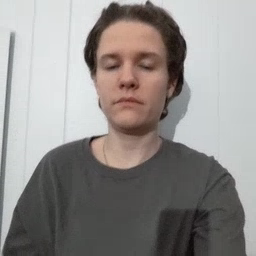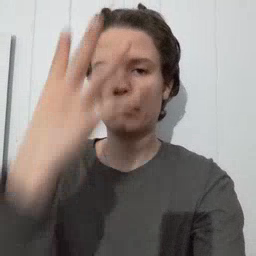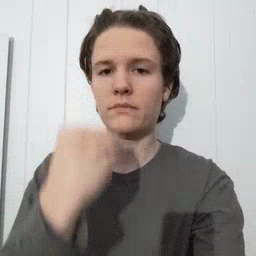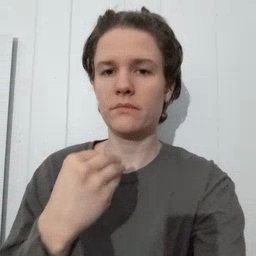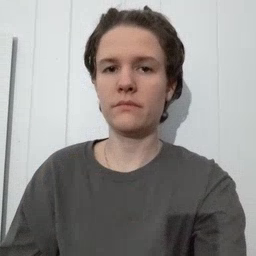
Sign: sleep